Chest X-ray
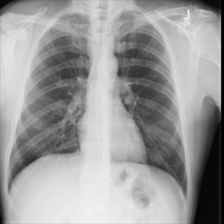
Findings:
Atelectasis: negative
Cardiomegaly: negative
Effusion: negative
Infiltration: negative
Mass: negative
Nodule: negative
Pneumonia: negative
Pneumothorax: negative
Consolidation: negative
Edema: negative
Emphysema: negative
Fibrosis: negative
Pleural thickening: negative
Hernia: negative